Interaction volume radius: 5 \u00c5
Interaction volume height: 30 \u00c5
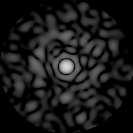
Disorder parameter: 0.8535